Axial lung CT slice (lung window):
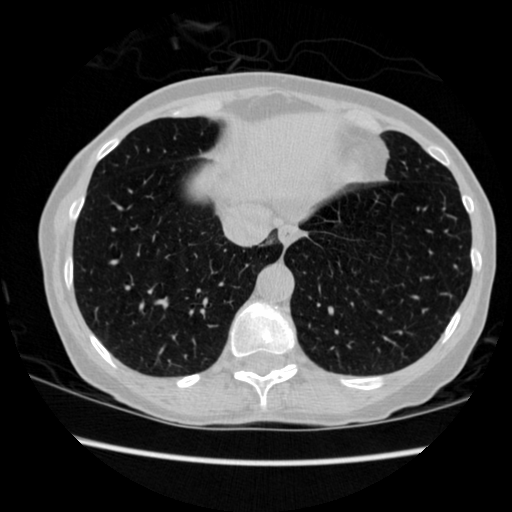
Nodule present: no